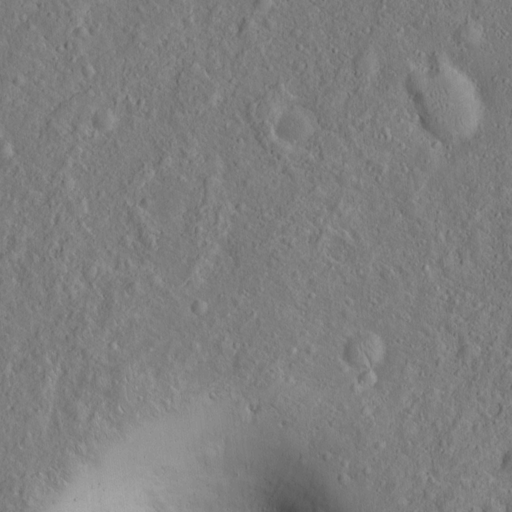
Objects detected: cone